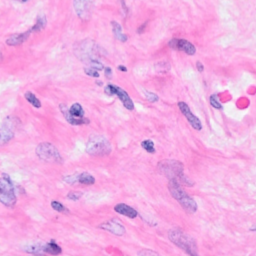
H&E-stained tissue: Breast